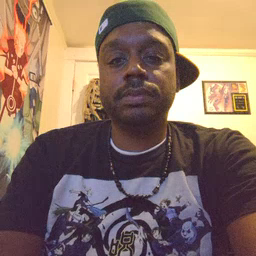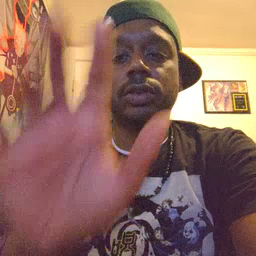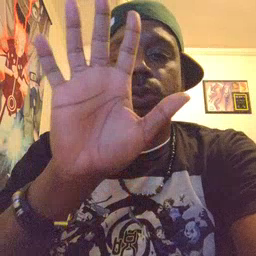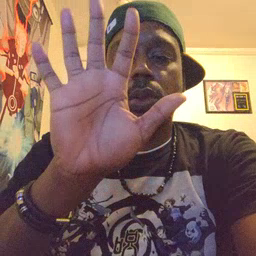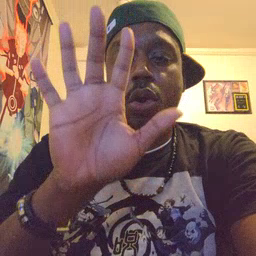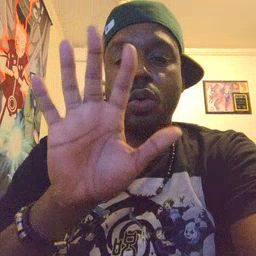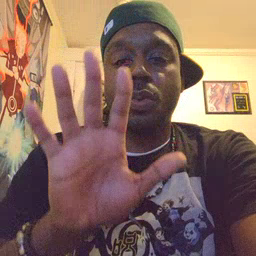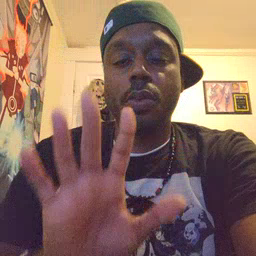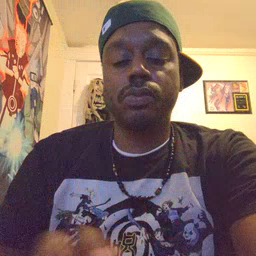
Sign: snow